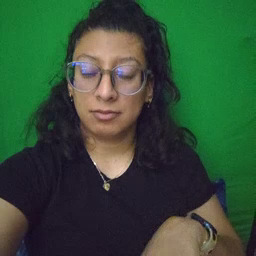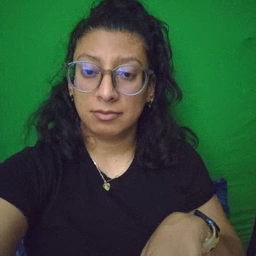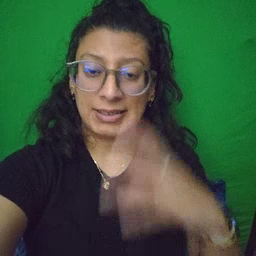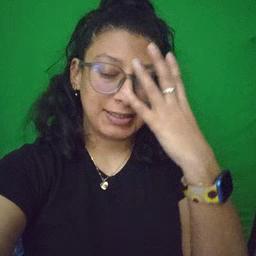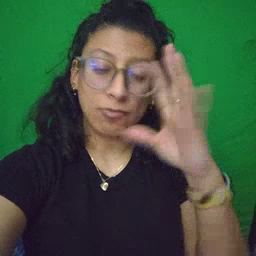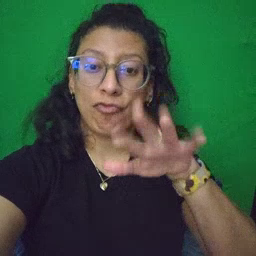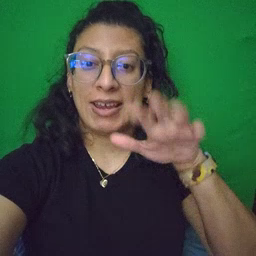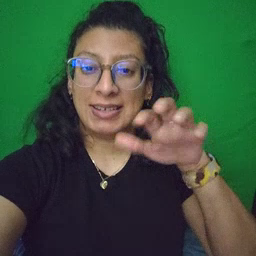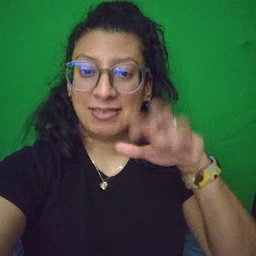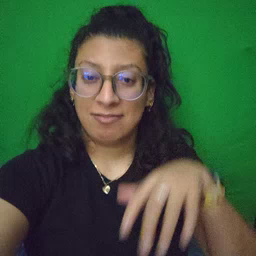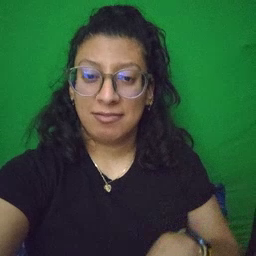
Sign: rain